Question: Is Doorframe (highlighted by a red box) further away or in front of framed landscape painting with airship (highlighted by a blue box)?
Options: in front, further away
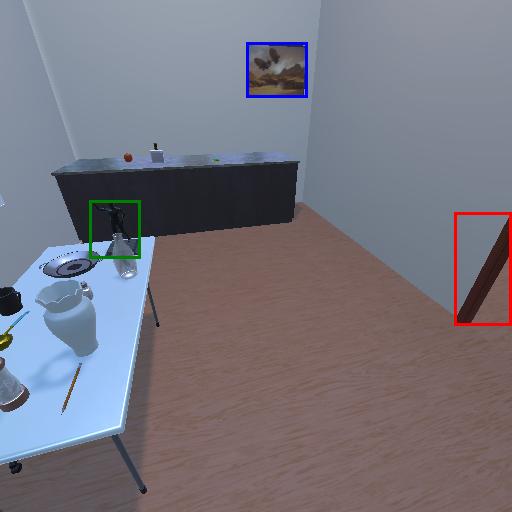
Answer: in front